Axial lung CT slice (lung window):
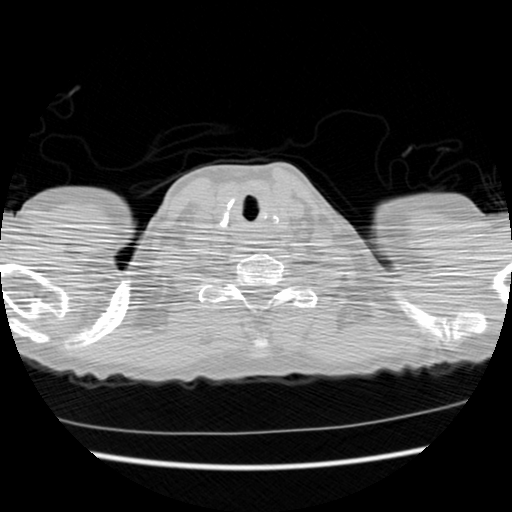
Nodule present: no